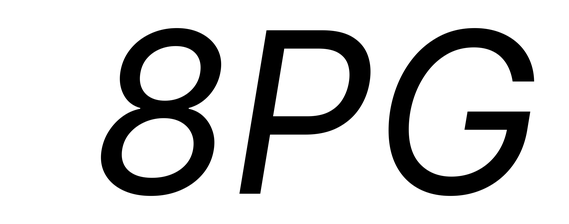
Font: Inter-Italic_Italic